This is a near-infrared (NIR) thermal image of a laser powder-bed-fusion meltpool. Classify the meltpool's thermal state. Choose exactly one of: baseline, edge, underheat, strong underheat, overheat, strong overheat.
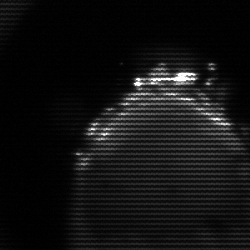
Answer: edge